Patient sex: M
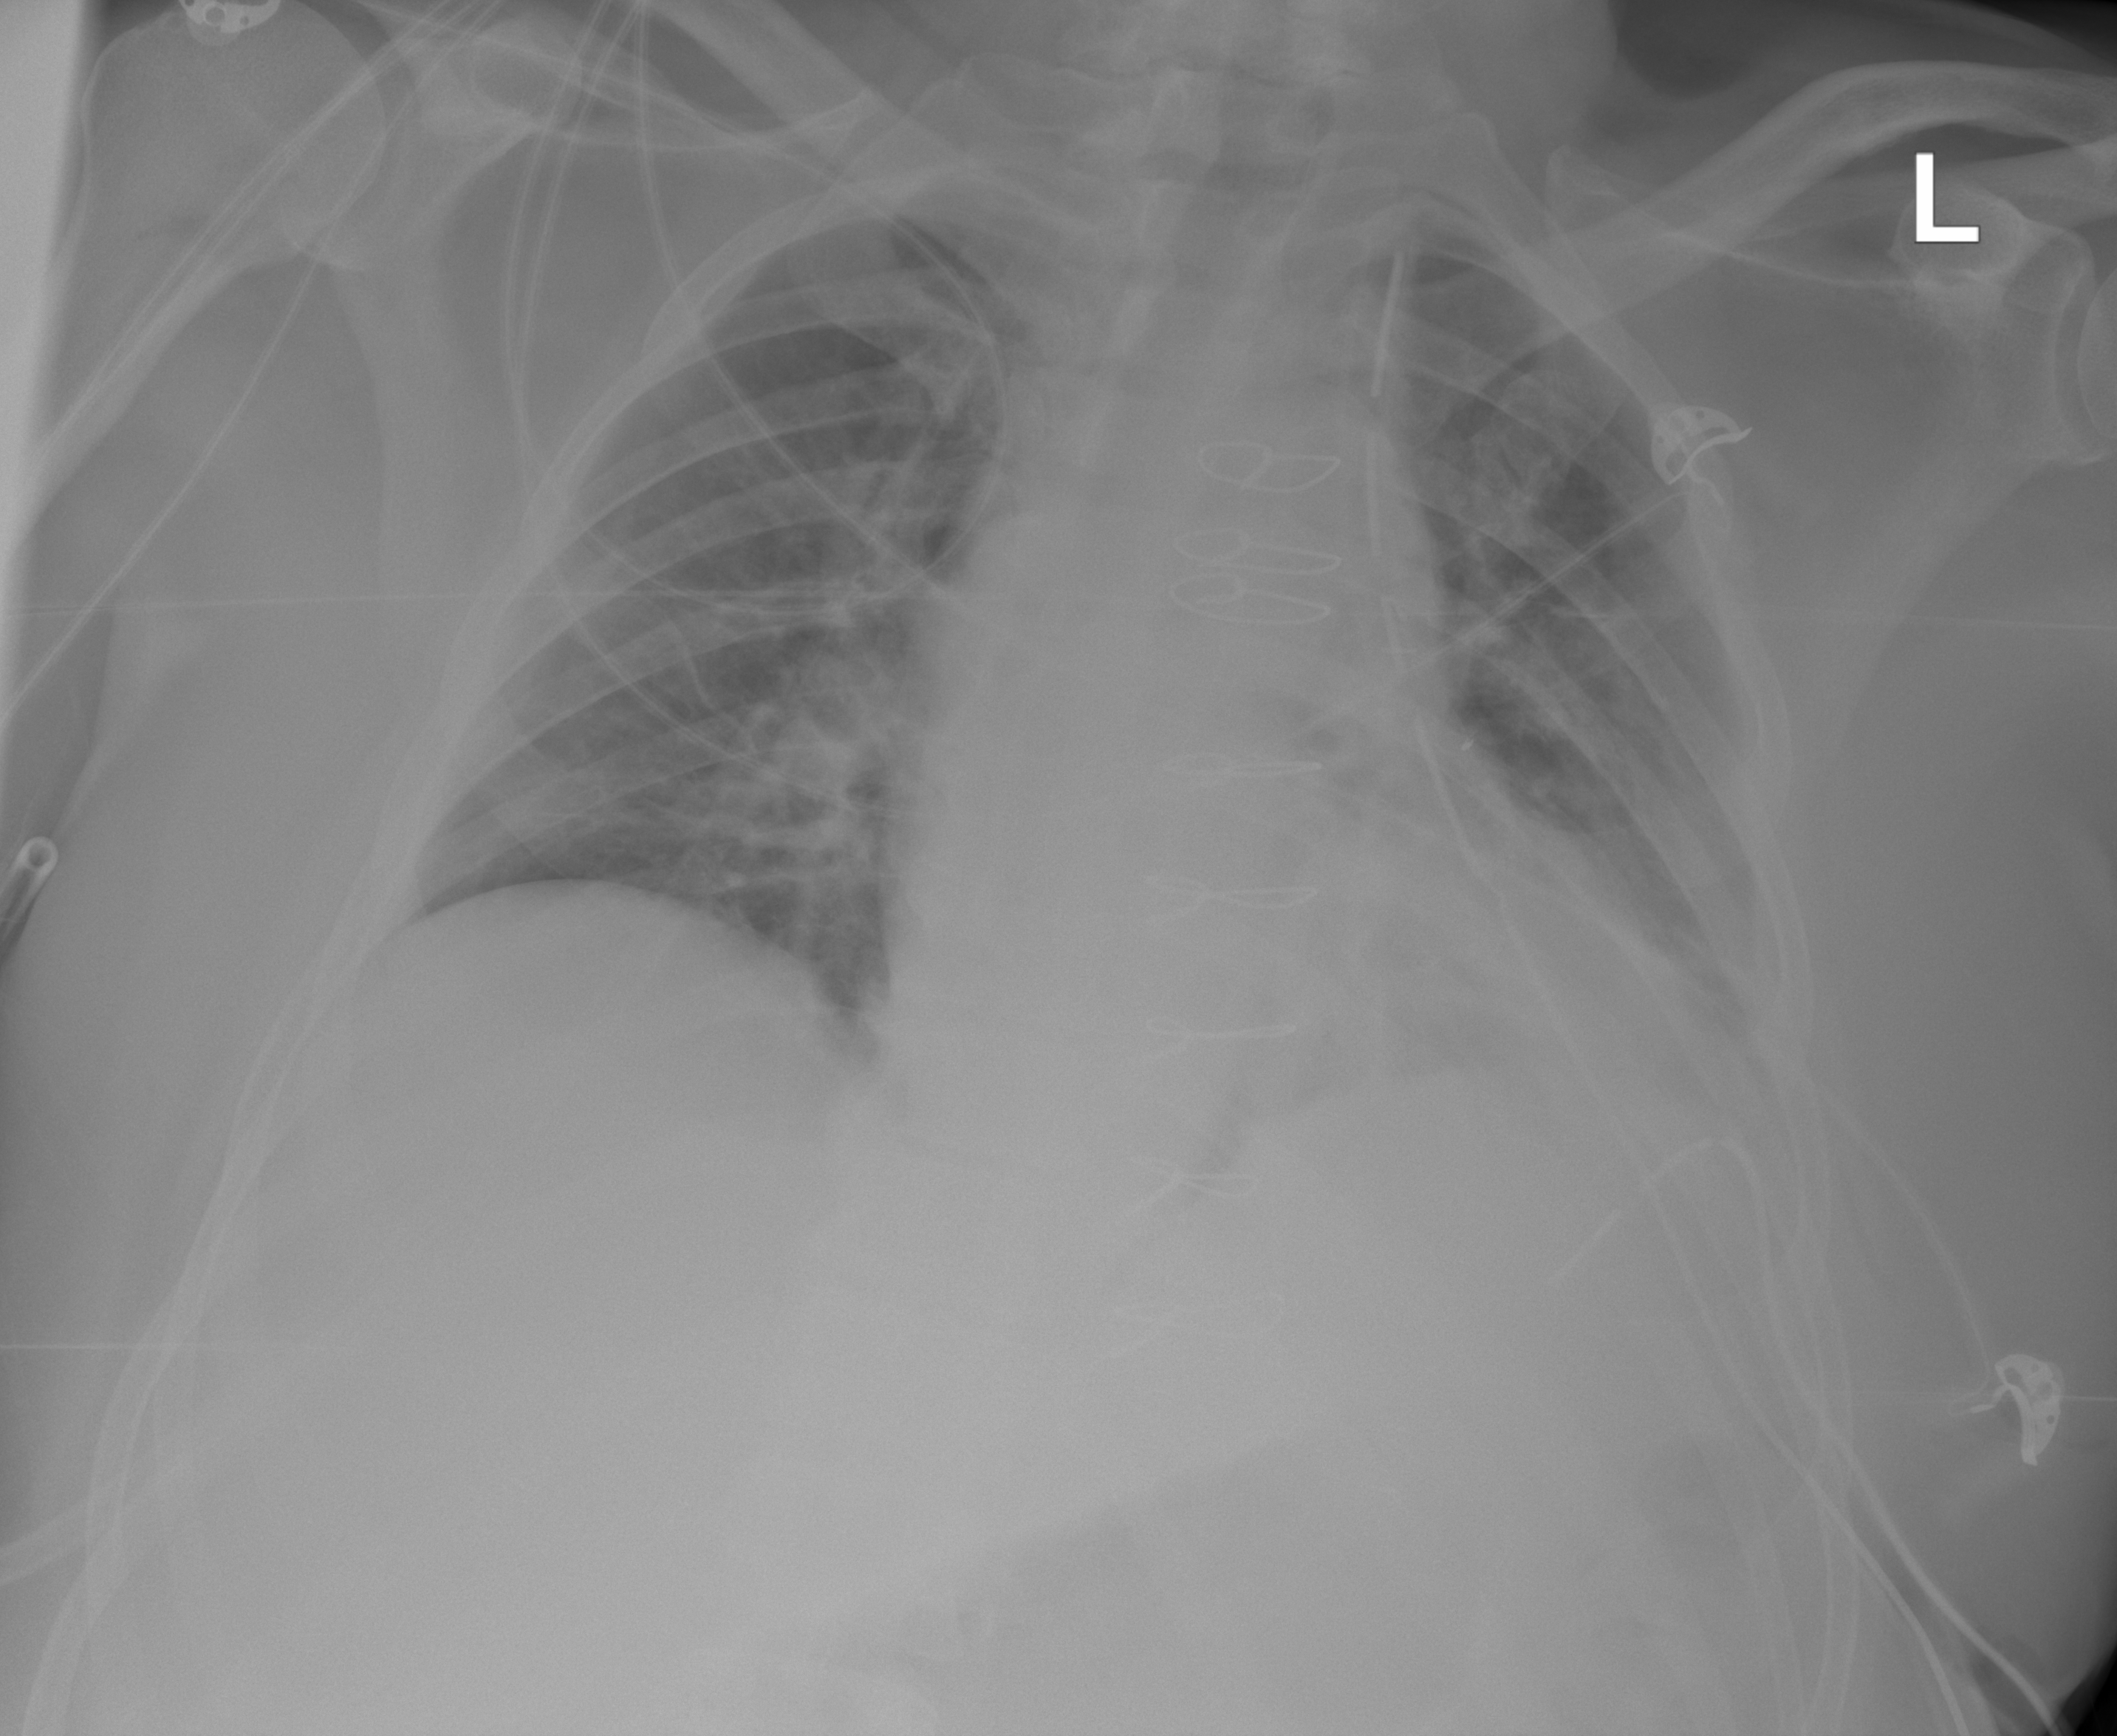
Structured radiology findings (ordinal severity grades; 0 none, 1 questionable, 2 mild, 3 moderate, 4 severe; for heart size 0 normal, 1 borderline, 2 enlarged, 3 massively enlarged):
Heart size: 2
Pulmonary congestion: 2
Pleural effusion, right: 0
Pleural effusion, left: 2
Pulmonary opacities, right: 2
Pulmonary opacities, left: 2
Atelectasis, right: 2
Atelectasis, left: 2